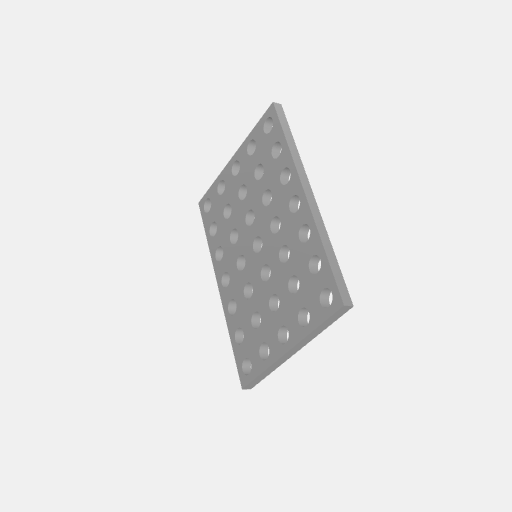
Part: SteelGridPlate5x7H